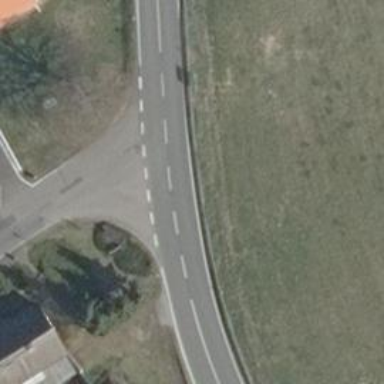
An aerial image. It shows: Secondary road with asphalt surface.